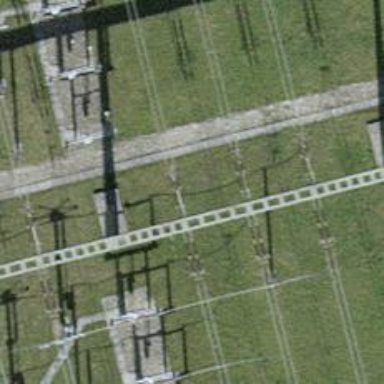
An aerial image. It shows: Insulator used in power systems.